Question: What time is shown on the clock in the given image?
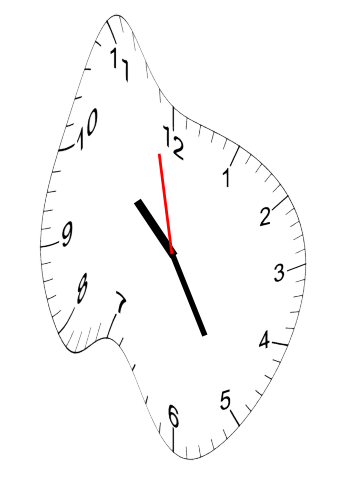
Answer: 10:24:58